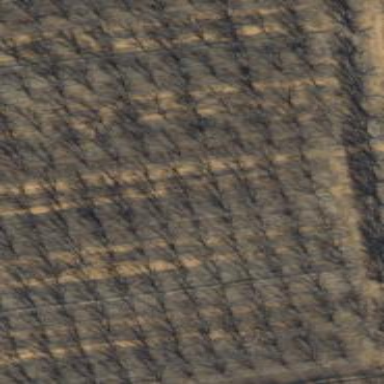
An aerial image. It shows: Orchard.